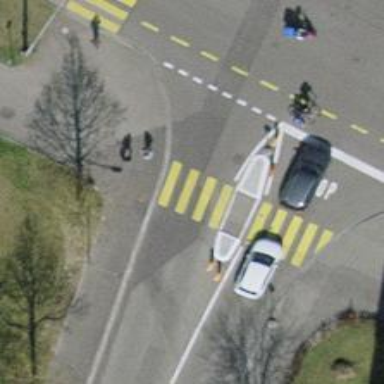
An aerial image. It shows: Marked zebra crossing with pedestrian island.